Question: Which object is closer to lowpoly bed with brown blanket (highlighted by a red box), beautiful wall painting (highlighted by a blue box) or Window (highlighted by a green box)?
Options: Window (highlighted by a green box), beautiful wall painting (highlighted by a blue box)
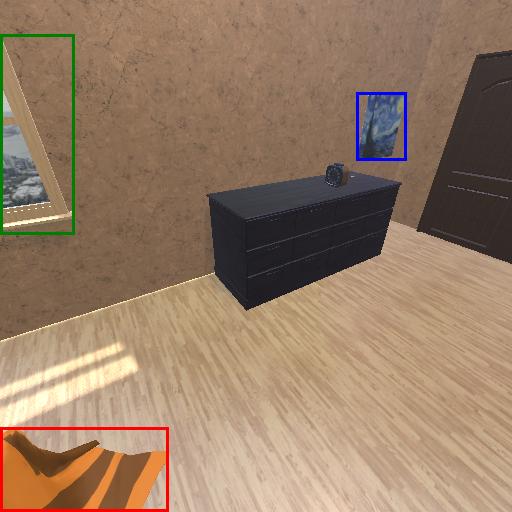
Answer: Window (highlighted by a green box)